Question: My initialRouteName is .
After signin Second screen came with . BottomTab contain 4 screens and one of the screen named go to . I am not able to navigate To this screen.
The flow is --> loginScreen --> BottomTabScreen --> TopTabScreen.
I am not able to navigate to TopTabScreen. It gives error
> " ".
TopTabScreen leades to further 4 Screens
But when I set InitailRoutName= "TobTabScreen" then all the four screen work with that.
For navigation screens i am using this .
'''
onPress={() => this.props.navigation.navigate('screenName')}.
'''

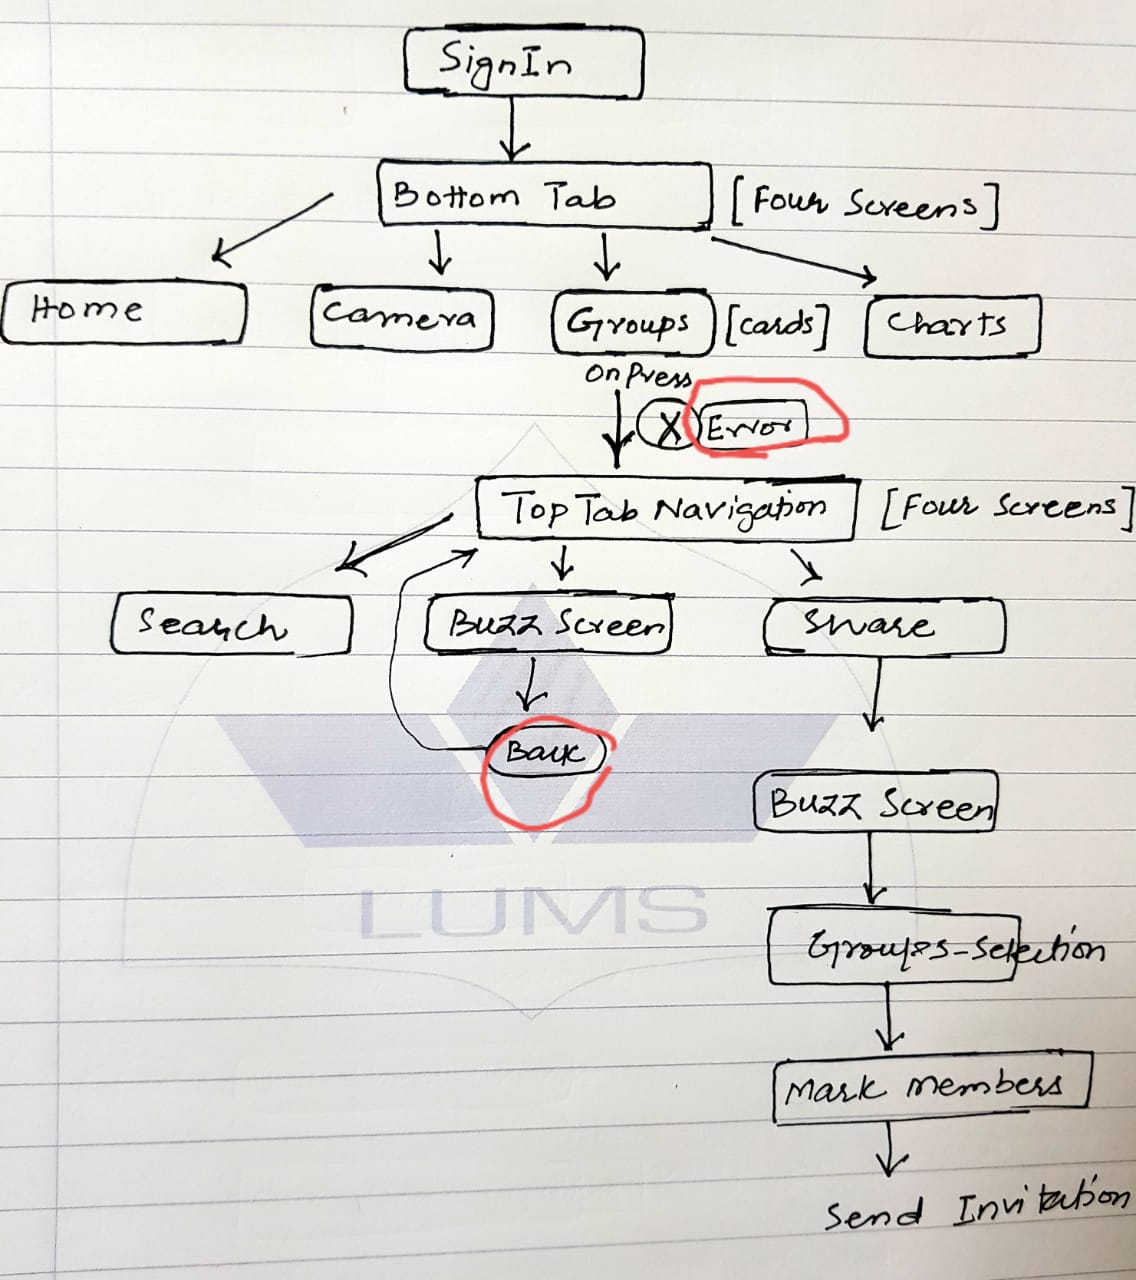
Answer: from the looks of it, you are taking a misunderstanding of how navigation works! in a react native app's subcomponent system.
If a component is wrapped as a screen in the navigator object while creating it will have direct access to navigation prop!
but if you have sub-component which is inside the render of a component and it is not a screen ( for sure) then you have to manually pass navigation as a prop to it!
Which in my sense is not a good approach at all! but in your case, it will work
> NOTE : IF I AM CORRECT POST YOUR CODE OF SUBCOMPONENTS! AND I WILL
HELP SHOWING THE EXAMPLE